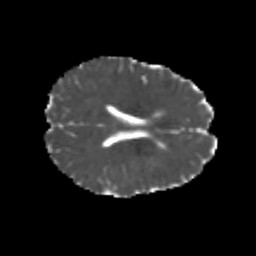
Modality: MD
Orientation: axial
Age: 25
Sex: female
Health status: healthy
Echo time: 0.074 s